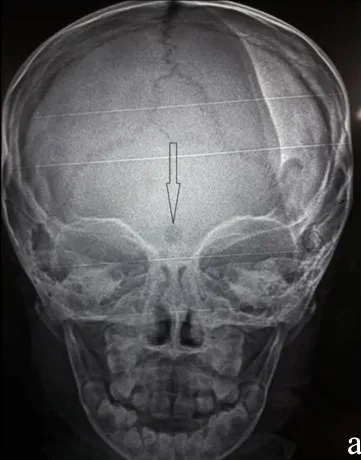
Frontal radiograph of the skull.
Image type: radiology (x_ray)